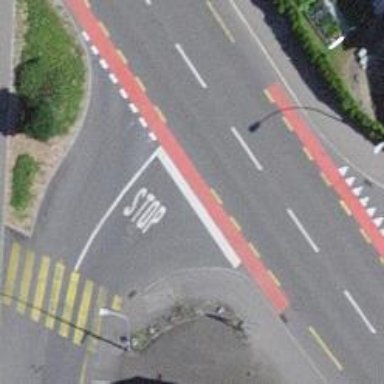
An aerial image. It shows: Road with stop sign.